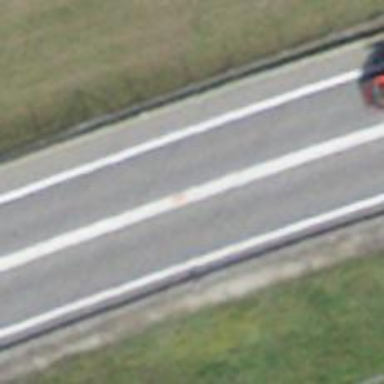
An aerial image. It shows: Asphalt motorway of trunk classification.